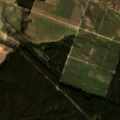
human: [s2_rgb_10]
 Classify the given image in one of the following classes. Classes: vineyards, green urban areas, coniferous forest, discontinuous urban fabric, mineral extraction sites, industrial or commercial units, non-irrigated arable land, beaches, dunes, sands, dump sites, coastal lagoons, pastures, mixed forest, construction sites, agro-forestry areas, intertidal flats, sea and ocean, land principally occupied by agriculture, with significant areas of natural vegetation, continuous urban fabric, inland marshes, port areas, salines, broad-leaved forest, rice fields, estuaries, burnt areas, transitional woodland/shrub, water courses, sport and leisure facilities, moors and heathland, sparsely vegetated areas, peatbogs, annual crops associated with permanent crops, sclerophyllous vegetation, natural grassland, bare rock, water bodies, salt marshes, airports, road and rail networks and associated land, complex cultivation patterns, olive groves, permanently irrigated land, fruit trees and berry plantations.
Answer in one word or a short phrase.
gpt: permanently irrigated land, vineyards, broad-leaved forest, transitional woodland/shrub